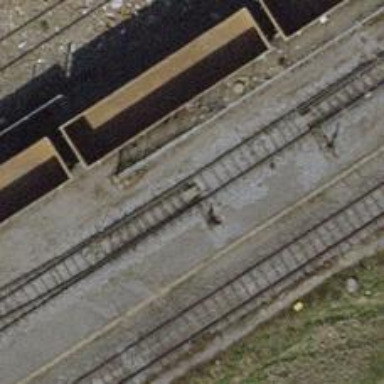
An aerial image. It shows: Railway switch.